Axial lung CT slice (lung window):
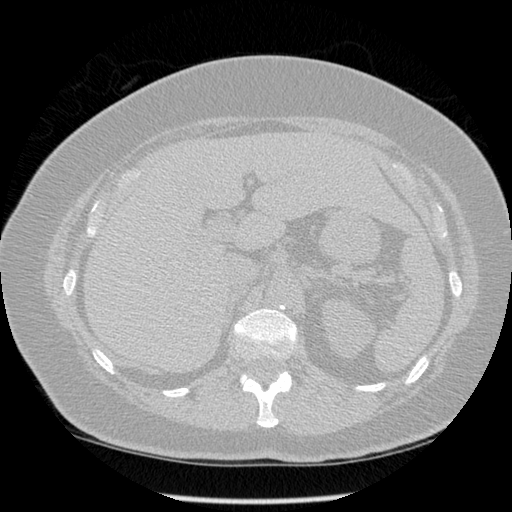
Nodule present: no